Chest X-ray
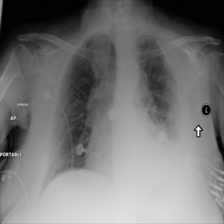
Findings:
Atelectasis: negative
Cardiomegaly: negative
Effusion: negative
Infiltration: negative
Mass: negative
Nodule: negative
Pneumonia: negative
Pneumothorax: negative
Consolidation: negative
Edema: negative
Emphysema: negative
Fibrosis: negative
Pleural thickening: positive
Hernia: negative